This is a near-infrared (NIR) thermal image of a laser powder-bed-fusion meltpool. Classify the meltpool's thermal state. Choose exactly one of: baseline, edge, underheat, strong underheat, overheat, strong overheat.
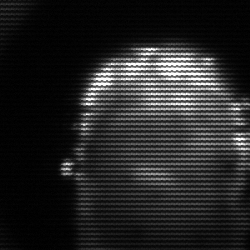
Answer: baseline